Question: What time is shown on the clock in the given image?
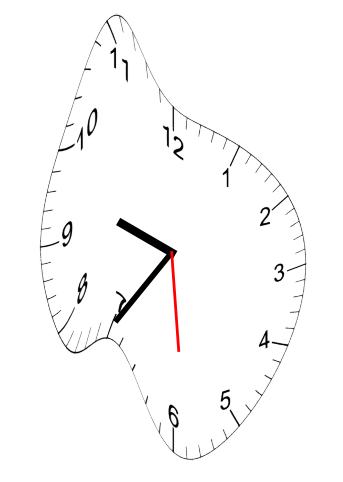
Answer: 09:35:29